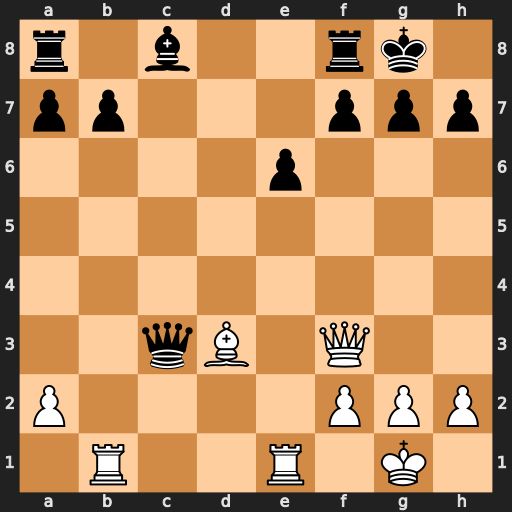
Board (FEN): r1b2rk1/pp3ppp/4p3/8/8/2qB1Q2/P4PPP/1R2R1K1
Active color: w
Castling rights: -
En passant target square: -
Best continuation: Bxh7+ Kxh7 Qxc3